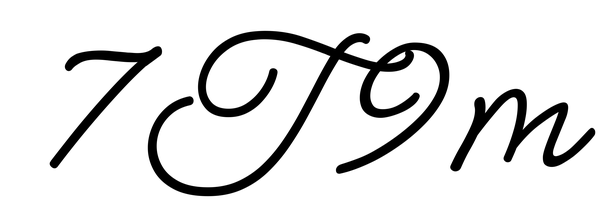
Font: MeowScript-Regular